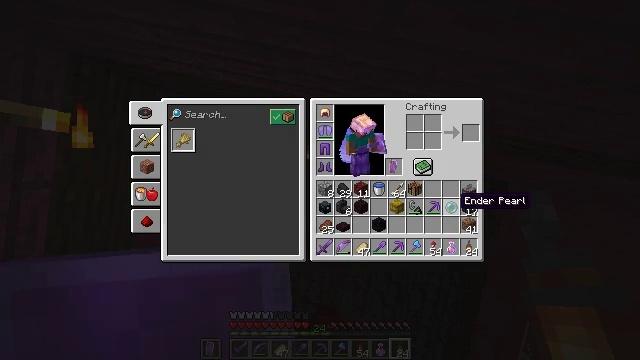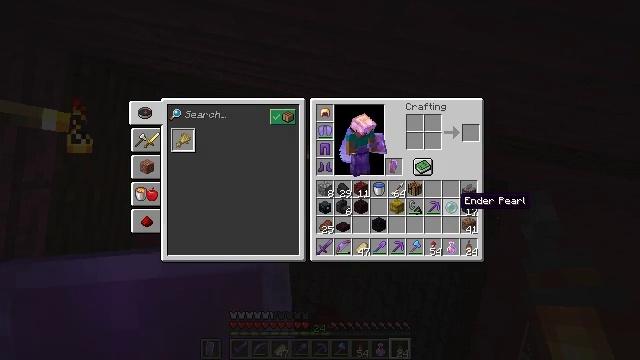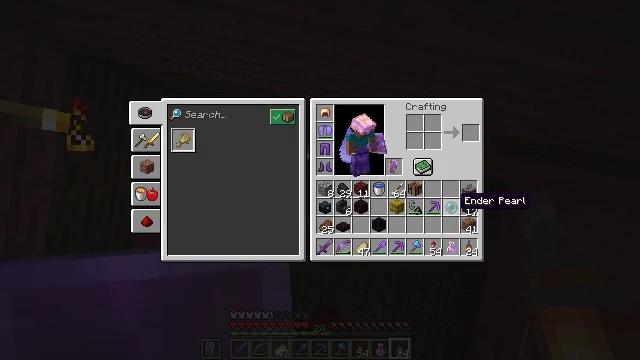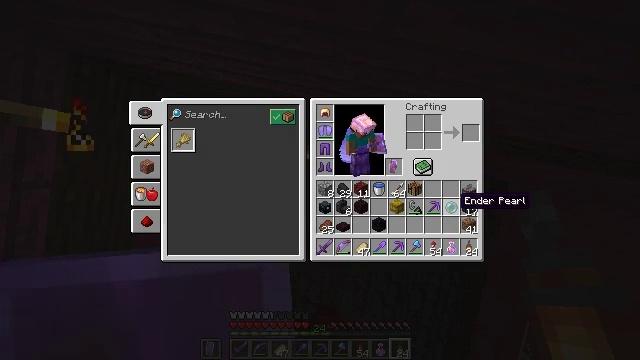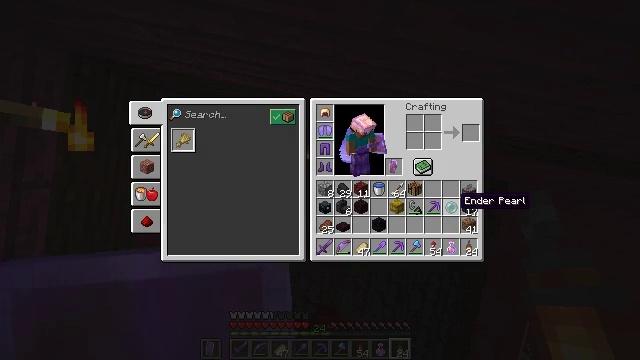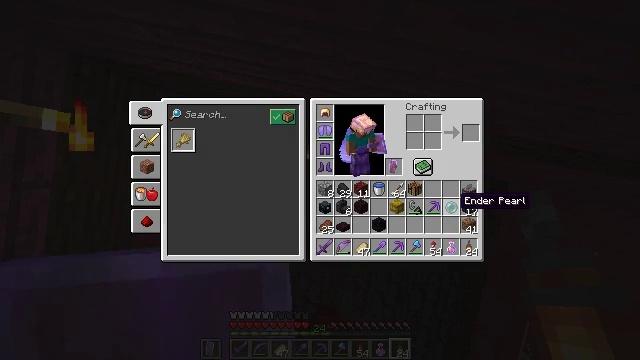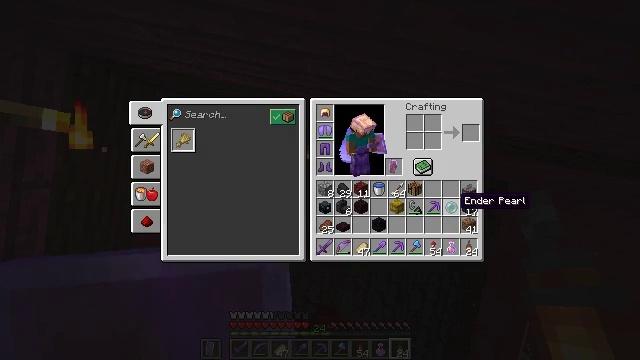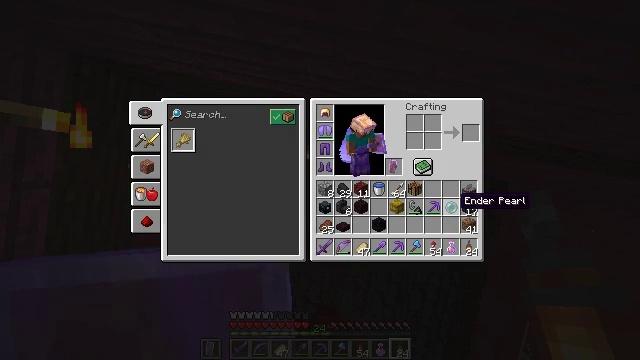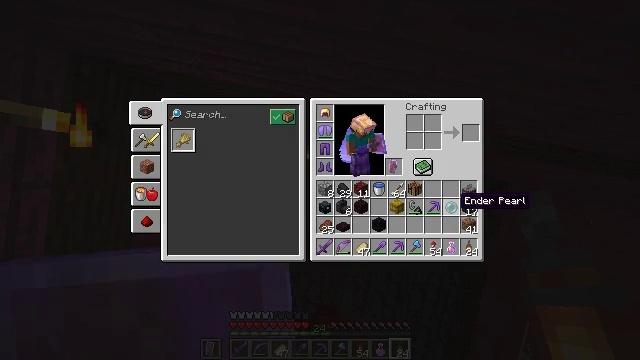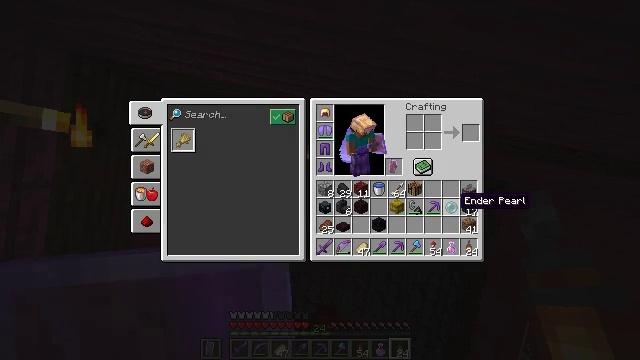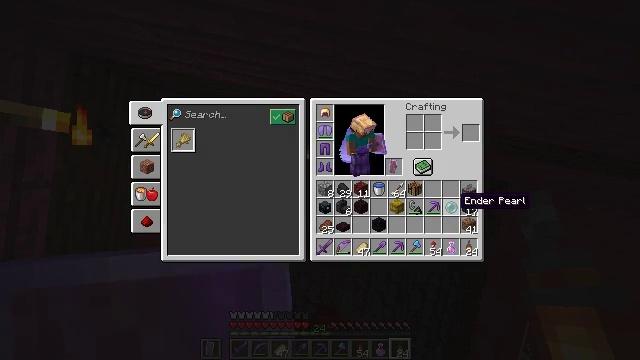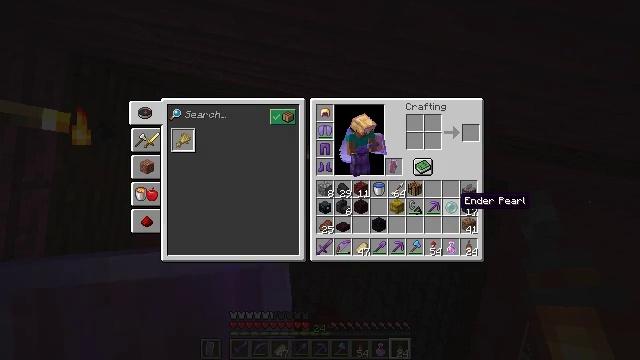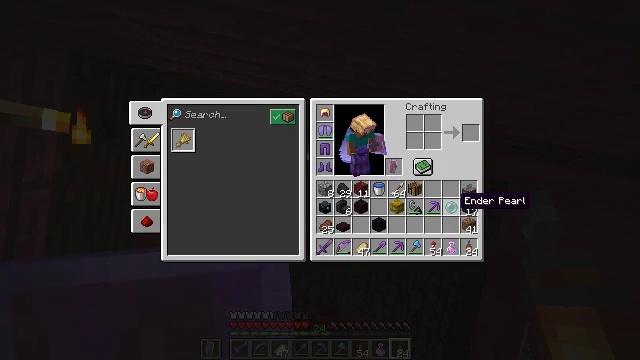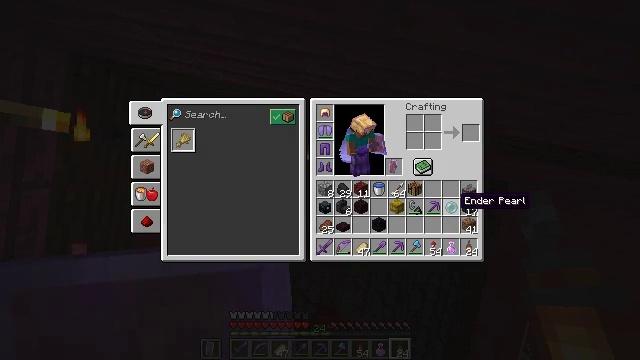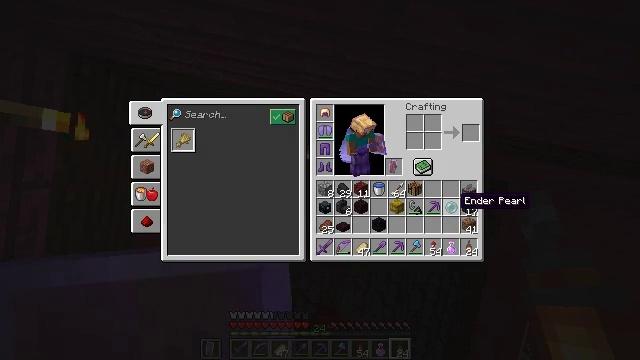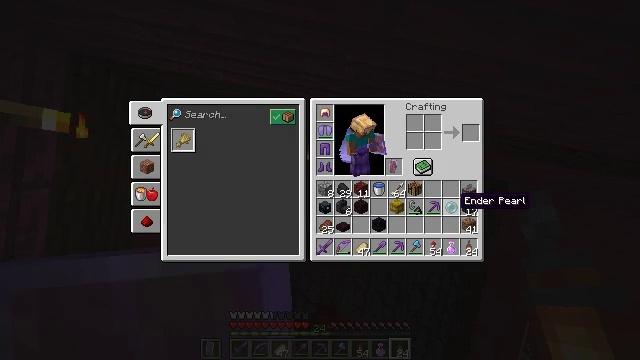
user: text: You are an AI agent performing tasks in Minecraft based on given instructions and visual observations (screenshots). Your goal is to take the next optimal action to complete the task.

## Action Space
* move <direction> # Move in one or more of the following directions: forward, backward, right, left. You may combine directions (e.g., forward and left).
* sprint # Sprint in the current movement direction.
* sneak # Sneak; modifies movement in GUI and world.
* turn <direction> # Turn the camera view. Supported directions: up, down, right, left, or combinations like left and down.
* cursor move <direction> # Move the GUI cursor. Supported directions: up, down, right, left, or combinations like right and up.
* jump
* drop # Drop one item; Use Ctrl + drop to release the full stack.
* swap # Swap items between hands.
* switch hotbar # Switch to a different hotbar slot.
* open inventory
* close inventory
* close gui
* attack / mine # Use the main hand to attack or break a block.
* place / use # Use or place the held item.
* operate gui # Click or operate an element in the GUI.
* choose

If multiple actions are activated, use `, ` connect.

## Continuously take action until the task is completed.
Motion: motion action
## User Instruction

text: Remove the nether brick slab from its place.
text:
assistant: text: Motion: no_op
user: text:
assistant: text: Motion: no_op
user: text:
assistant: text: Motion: no_op
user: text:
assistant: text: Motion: no_op
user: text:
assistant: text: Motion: no_op
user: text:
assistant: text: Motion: no_op
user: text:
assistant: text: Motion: no_op
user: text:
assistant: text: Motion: no_op
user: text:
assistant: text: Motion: no_op
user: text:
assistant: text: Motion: no_op
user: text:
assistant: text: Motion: no_op
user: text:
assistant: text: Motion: no_op
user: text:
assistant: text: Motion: no_op
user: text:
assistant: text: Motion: no_op
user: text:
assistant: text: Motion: no_op
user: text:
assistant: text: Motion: no_op
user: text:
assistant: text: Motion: no_op
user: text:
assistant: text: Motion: no_op
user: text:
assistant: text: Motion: no_op
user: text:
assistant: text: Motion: no_op
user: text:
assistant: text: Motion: no_op
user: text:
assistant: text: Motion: no_op
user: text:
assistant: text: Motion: no_op
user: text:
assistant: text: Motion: no_op
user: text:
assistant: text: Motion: no_op
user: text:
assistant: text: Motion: no_op
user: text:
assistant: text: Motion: no_op
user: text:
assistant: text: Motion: no_op
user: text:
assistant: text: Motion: no_op
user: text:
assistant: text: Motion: no_op